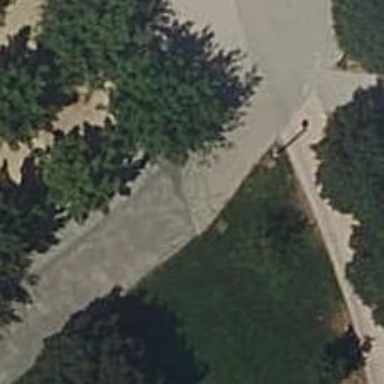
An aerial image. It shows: Paved footway.